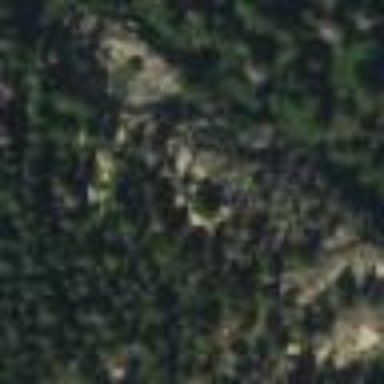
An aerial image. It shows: Landscape of bare rock.